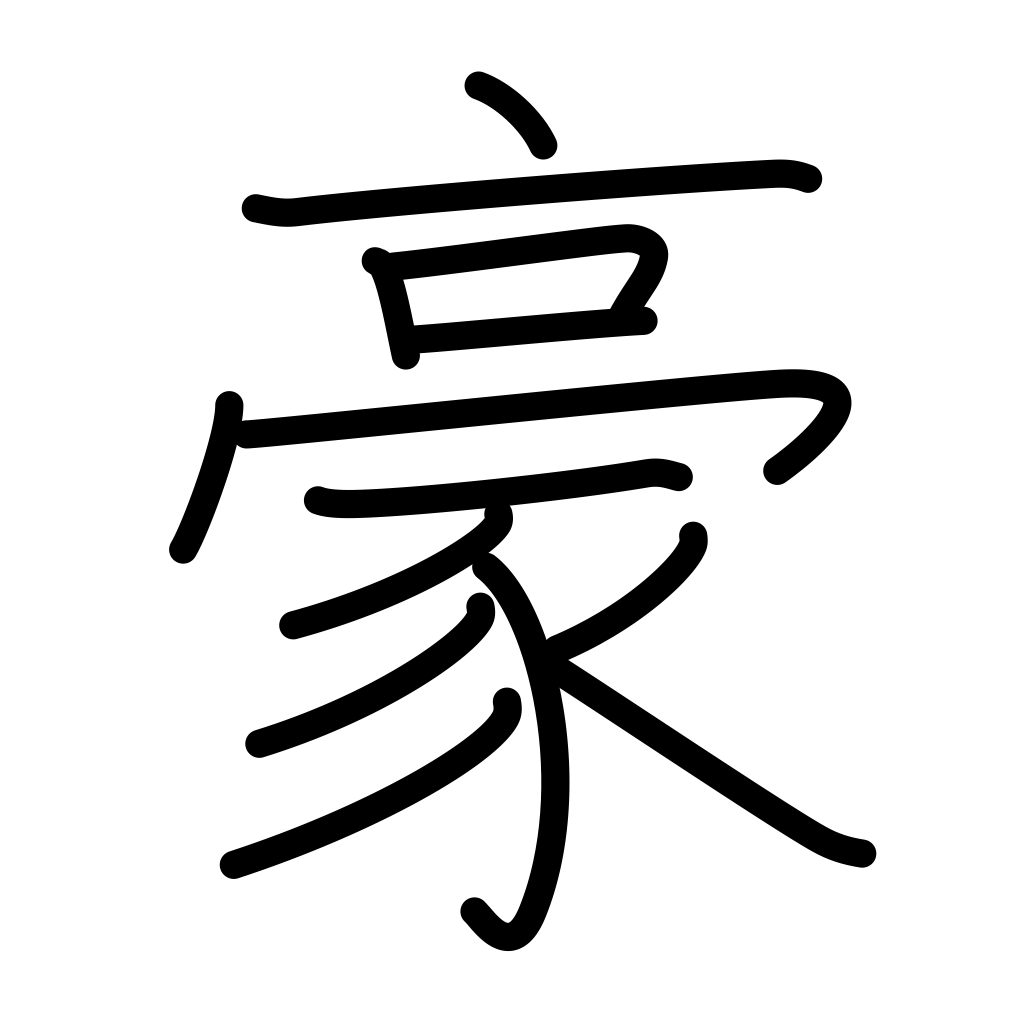
Meaning: overpowering, great, powerful, excelling, Australia